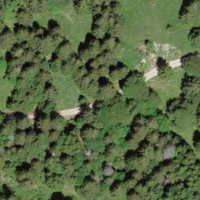
EUNIS habitat code: 44
Species observed at this site:
Clinopodium vulgare